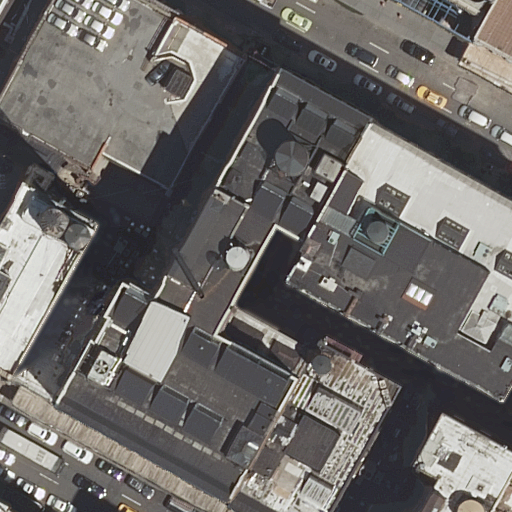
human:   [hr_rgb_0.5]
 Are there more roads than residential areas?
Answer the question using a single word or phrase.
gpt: yes

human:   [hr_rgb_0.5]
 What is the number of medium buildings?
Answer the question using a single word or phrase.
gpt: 6

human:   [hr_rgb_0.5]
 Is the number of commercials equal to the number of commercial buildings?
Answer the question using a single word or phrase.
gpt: no

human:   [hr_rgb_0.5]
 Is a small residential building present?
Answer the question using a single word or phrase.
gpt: yes

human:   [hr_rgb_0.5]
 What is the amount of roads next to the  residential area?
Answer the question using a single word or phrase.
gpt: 2

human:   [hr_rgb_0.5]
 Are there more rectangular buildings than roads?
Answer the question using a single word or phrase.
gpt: yes

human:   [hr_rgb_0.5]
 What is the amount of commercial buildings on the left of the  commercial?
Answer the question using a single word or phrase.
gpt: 3

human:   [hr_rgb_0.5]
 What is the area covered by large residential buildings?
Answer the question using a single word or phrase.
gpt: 3702m2

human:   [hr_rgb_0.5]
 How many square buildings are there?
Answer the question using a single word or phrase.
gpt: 0

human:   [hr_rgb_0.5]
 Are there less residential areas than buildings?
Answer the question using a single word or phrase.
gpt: yes

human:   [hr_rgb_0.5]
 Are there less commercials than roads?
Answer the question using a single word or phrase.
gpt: yes

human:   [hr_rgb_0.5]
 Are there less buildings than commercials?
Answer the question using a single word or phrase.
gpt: no

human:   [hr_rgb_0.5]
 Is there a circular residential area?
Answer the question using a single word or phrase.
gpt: no

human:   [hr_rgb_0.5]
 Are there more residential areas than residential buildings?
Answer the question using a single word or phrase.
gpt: no

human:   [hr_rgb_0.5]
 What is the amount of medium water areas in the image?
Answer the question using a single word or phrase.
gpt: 0

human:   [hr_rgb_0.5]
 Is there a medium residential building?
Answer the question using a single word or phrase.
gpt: yes

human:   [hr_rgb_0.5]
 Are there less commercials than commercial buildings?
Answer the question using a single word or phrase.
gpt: yes

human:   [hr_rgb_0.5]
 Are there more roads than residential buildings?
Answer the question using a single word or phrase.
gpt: no

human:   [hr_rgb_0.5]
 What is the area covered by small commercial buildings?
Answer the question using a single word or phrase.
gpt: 159m2

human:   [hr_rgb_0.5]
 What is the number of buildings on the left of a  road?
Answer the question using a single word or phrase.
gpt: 10

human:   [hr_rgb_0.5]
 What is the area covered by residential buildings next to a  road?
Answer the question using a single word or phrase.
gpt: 5973m2

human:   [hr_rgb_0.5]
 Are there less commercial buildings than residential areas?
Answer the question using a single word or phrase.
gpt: no

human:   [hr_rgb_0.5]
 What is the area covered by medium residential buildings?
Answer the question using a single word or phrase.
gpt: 2205m2

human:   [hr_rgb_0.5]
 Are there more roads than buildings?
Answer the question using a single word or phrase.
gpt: no

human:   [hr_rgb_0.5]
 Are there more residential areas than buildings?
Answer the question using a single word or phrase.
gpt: no

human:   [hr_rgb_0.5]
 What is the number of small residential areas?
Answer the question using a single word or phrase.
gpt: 0

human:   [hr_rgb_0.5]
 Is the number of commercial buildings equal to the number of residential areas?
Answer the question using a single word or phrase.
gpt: no

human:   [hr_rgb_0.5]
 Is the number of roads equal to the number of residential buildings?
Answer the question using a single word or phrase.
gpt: no

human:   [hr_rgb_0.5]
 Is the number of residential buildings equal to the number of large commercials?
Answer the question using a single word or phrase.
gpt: no

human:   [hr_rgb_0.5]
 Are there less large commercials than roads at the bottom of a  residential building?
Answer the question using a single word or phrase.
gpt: yes

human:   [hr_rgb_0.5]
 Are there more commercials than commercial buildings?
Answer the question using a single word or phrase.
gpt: no

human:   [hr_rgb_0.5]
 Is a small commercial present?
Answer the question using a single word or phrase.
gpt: no

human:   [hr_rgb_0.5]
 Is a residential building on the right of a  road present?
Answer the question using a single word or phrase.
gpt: yes

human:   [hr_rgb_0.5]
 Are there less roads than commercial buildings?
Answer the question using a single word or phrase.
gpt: yes

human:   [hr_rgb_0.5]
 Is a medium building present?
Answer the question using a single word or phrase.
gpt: yes

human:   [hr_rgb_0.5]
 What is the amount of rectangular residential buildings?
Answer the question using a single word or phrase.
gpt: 10